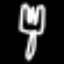
Label: fork